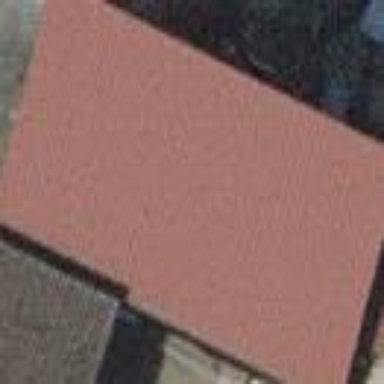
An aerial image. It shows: View of roof of building.